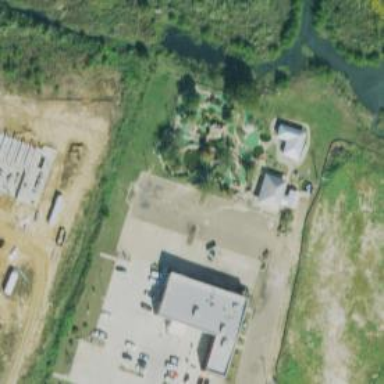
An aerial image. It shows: Miniature golf course.